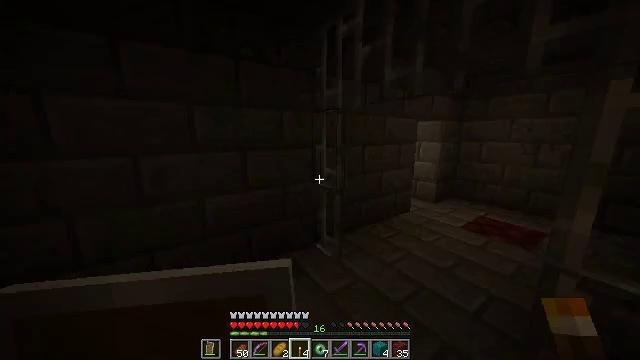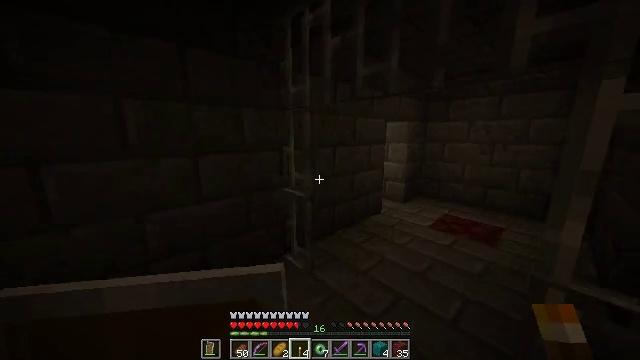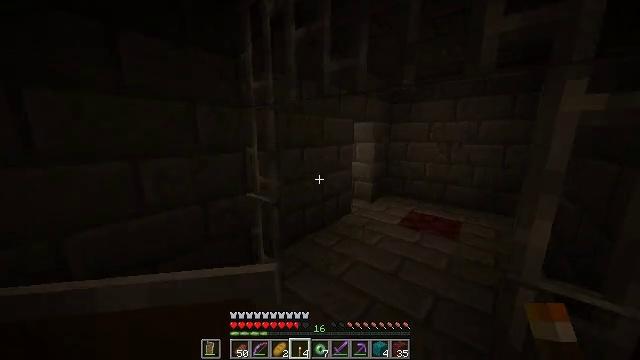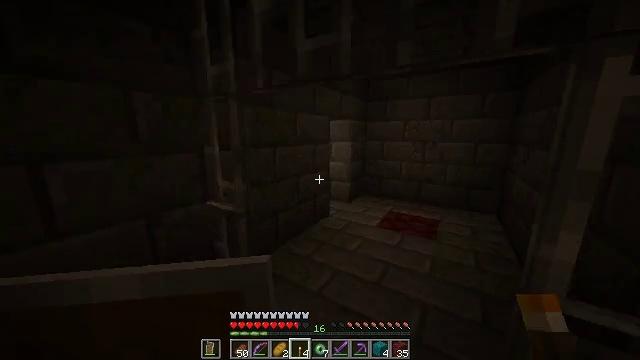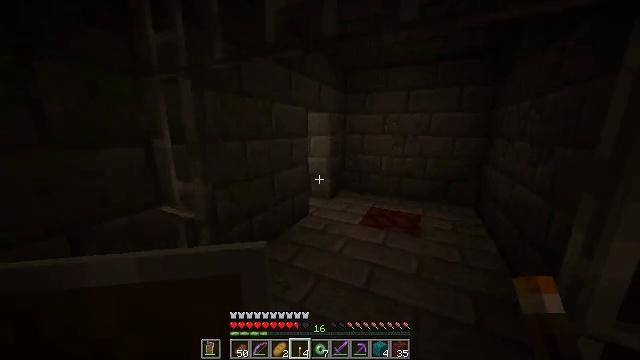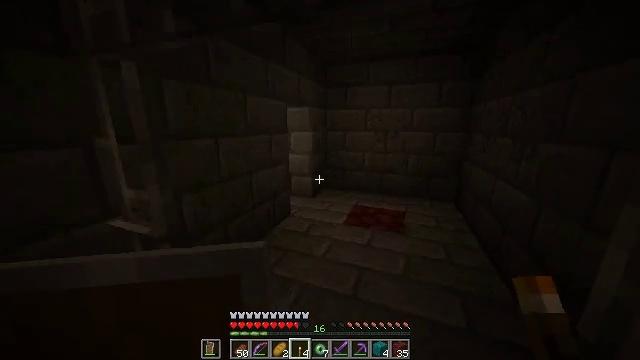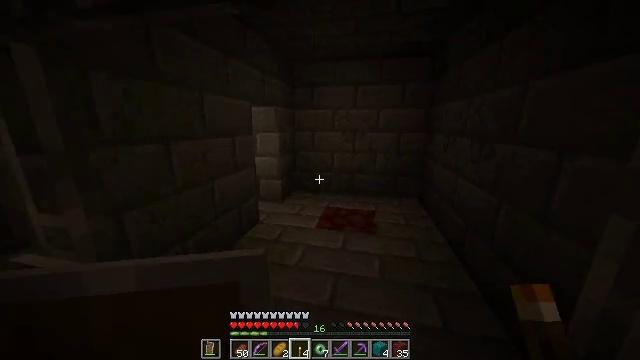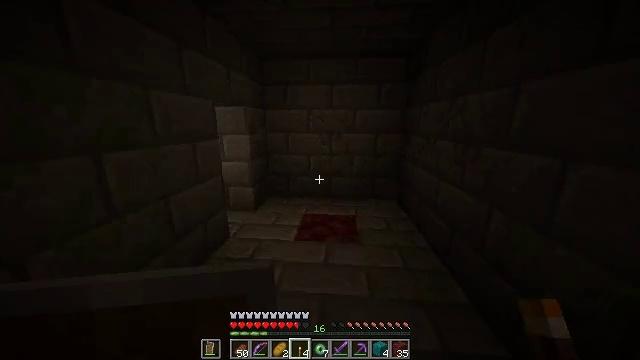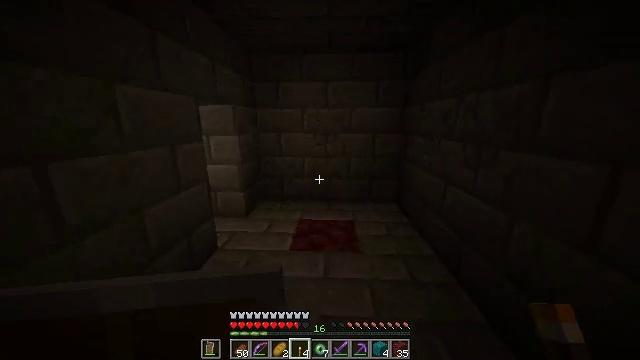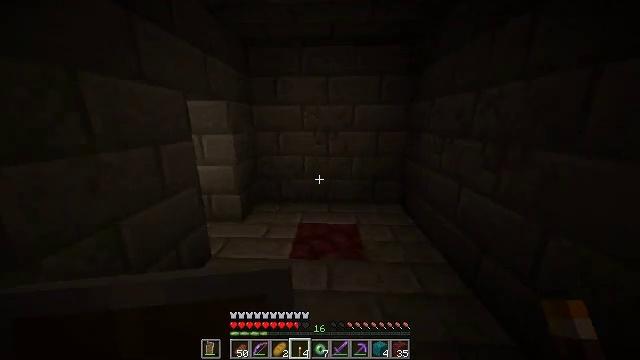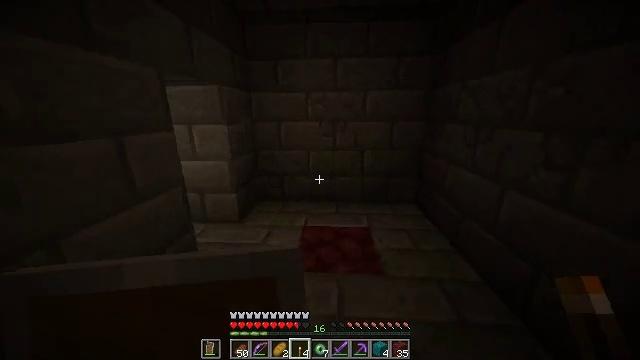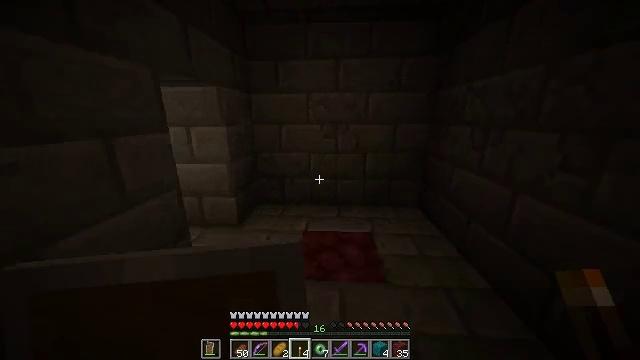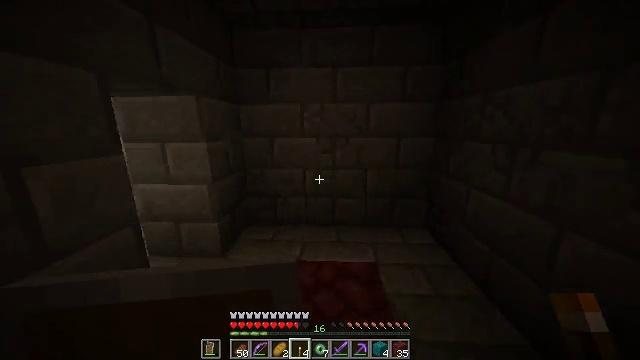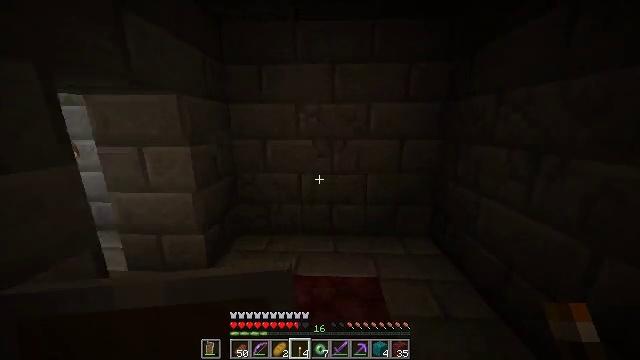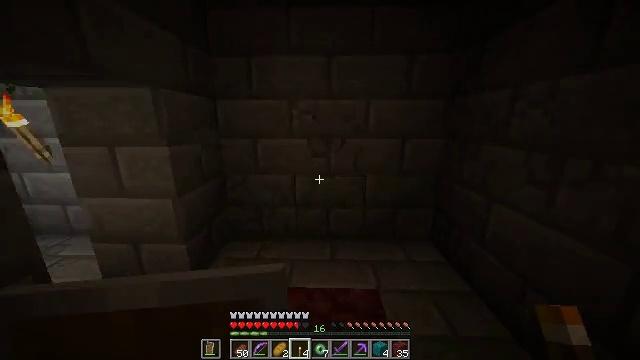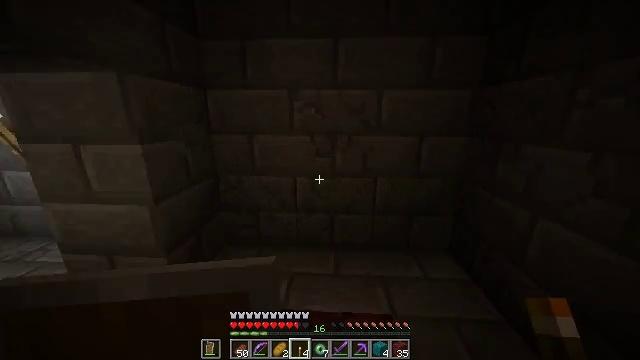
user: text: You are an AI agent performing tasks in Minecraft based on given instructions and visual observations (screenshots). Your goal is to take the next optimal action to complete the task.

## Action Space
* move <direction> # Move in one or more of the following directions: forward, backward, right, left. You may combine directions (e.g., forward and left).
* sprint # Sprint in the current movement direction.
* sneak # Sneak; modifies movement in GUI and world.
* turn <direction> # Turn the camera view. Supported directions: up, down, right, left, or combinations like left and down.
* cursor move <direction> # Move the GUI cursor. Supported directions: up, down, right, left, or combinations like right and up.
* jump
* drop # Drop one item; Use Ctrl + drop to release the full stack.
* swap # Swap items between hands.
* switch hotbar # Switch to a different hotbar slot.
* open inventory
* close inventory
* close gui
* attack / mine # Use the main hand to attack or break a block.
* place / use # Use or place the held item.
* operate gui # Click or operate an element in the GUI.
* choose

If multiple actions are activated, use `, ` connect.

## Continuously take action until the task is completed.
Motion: motion action
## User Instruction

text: Break the iron door.
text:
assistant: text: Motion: move forward, turn right
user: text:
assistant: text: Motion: move forward, turn right
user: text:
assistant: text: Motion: move forward, turn right
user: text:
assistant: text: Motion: move forward, turn right and down
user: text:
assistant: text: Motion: move forward, turn right
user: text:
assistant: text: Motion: move forward, turn right
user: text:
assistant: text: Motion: move forward, turn right
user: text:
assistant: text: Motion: move forward, turn right
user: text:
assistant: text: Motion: move forward
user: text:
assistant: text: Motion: move forward, turn left and down
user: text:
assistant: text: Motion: move forward
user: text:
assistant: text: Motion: move forward, turn up
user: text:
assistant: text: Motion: move forward
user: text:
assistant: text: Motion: move forward
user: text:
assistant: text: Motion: move forward, turn left and down
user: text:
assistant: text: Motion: move forward, turn left
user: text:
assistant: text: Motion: move forward and move right, turn left
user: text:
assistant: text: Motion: move forward and move right, turn left
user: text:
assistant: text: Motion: move forward and move right, turn left
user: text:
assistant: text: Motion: move forward, turn left
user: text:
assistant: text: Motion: move forward, turn left
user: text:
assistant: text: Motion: move forward and move left, turn left
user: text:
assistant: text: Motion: move forward and move left, turn left
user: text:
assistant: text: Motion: move forward and move left
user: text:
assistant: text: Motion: move forward and move left
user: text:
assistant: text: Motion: move forward and move left, turn up
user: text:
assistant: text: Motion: move forward and move left, turn right and up
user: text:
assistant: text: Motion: move forward and move left, turn right
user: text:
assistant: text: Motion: move forward, turn right
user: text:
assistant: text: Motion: move forward, turn right